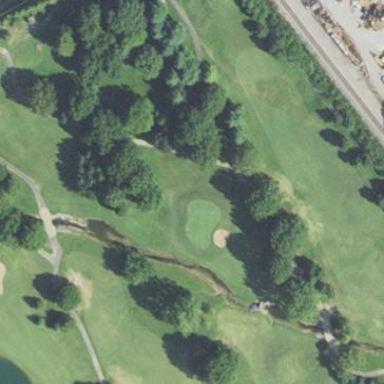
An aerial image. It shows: Water hazard on golf course. The hazard is natural water feature.